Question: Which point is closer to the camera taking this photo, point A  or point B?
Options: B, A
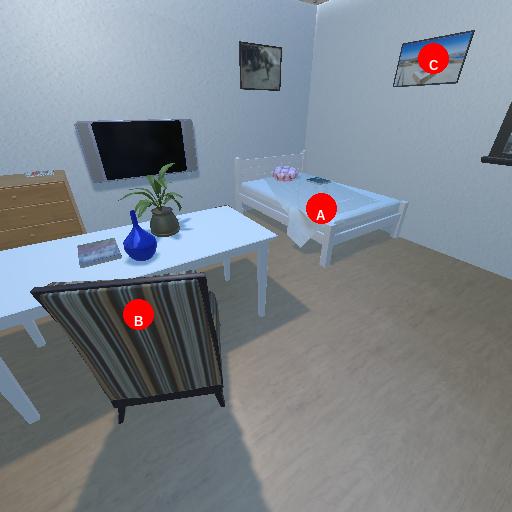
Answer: B